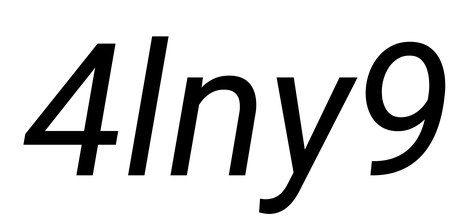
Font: Roboto-Italic_Italic